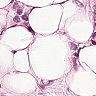
Metastatic tissue present: yes